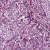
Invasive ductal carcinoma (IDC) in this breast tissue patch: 1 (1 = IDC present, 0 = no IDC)